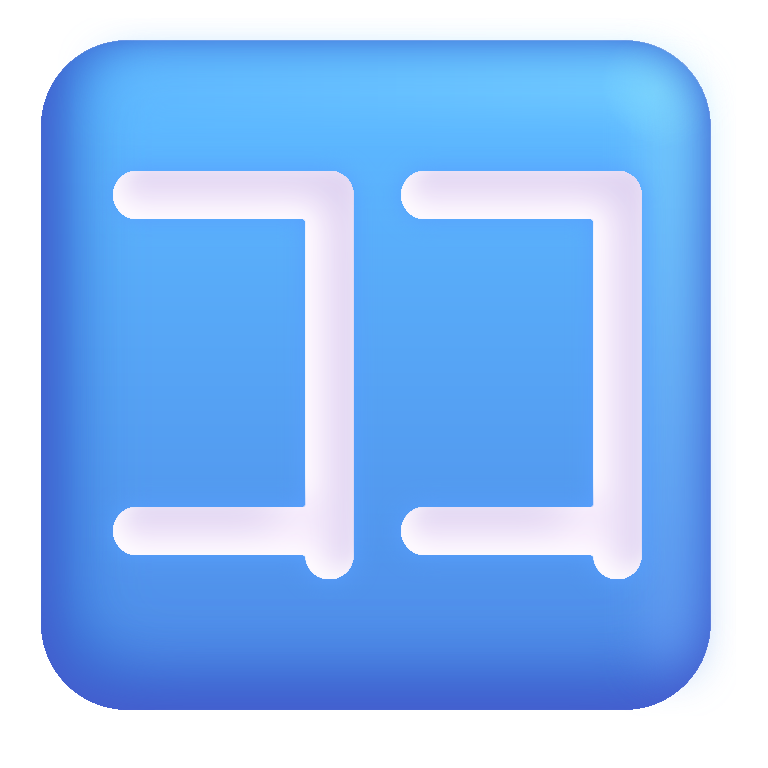
japanese hear button color